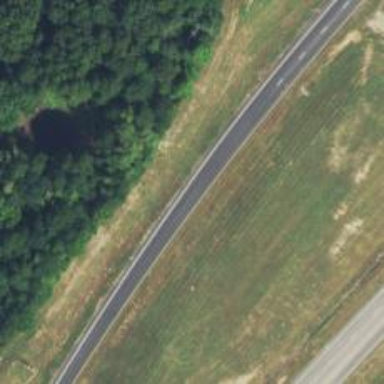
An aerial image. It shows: Trunk link highway with asphalt surface.